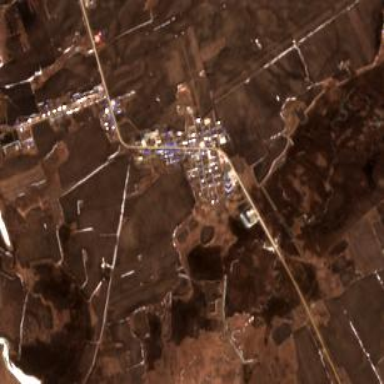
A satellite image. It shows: Township classified as town.